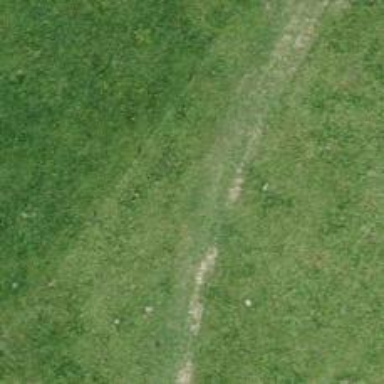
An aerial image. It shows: Grassy track with grade5 tracktype.